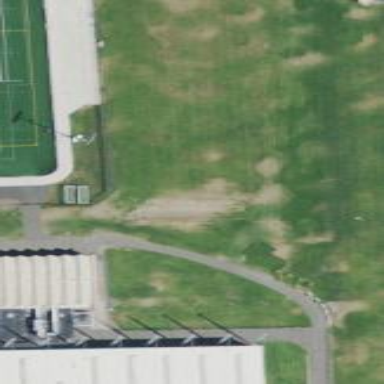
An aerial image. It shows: Soccer pitch for leisureland activities.